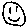
Label: smiley face